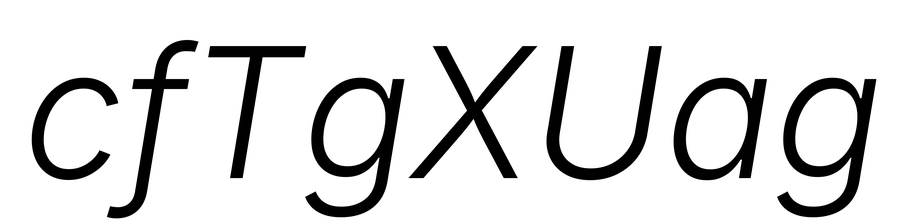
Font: Inter-Italic_Light_Italic